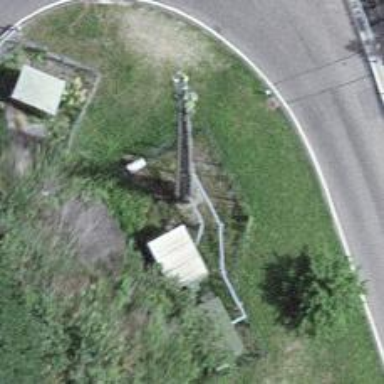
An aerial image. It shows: Communication tower.